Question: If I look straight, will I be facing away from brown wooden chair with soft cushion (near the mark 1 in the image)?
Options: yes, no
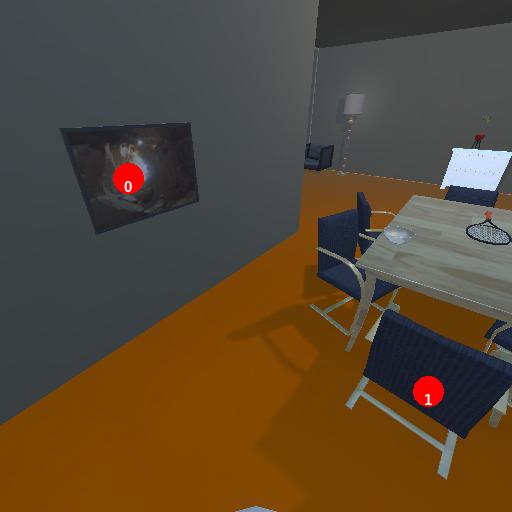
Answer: yes